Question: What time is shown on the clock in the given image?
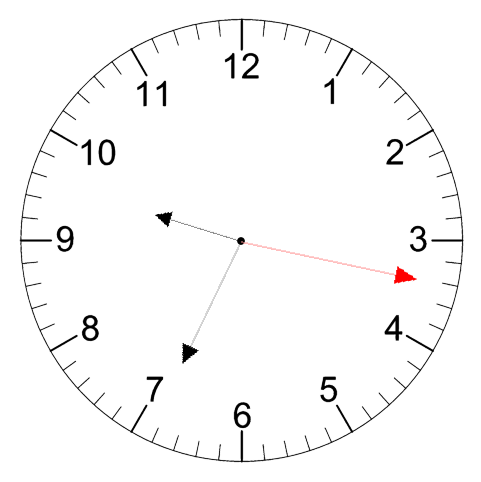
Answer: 09:34:17